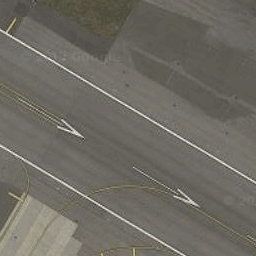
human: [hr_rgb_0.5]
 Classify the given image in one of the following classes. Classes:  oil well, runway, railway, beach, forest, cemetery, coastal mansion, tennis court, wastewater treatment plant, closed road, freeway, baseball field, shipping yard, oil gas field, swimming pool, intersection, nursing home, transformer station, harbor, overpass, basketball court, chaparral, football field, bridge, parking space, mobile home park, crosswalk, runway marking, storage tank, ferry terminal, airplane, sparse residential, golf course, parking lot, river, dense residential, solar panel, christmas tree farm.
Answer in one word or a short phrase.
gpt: runway